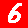
Digit: 6